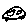
Label: car